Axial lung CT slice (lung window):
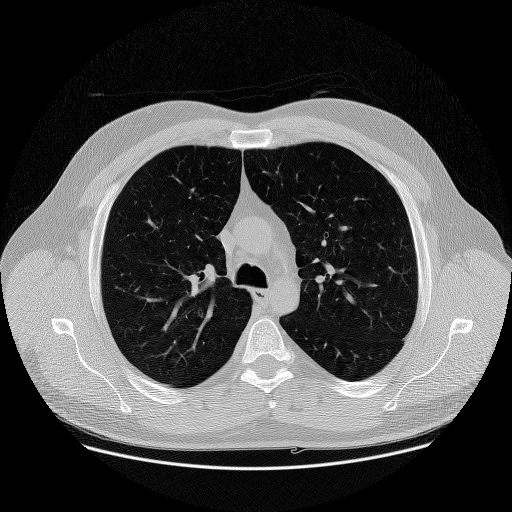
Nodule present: no